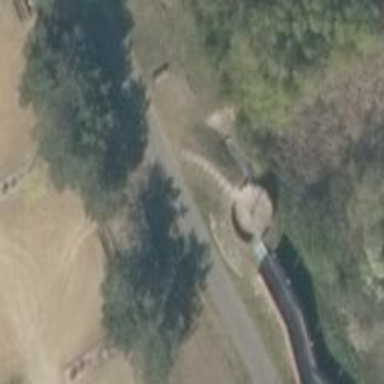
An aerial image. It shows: Playground featuring slide.